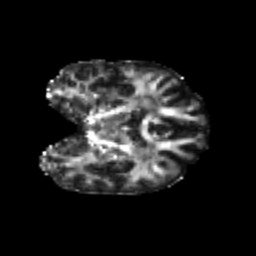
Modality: FA
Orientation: coronal
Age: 24
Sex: female
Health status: healthy
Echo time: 0.074 s